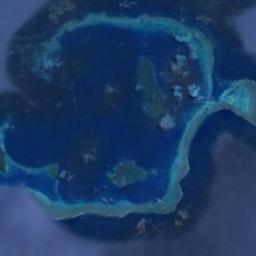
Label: island